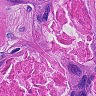
Metastatic tissue present: yes